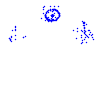
Particle: proton